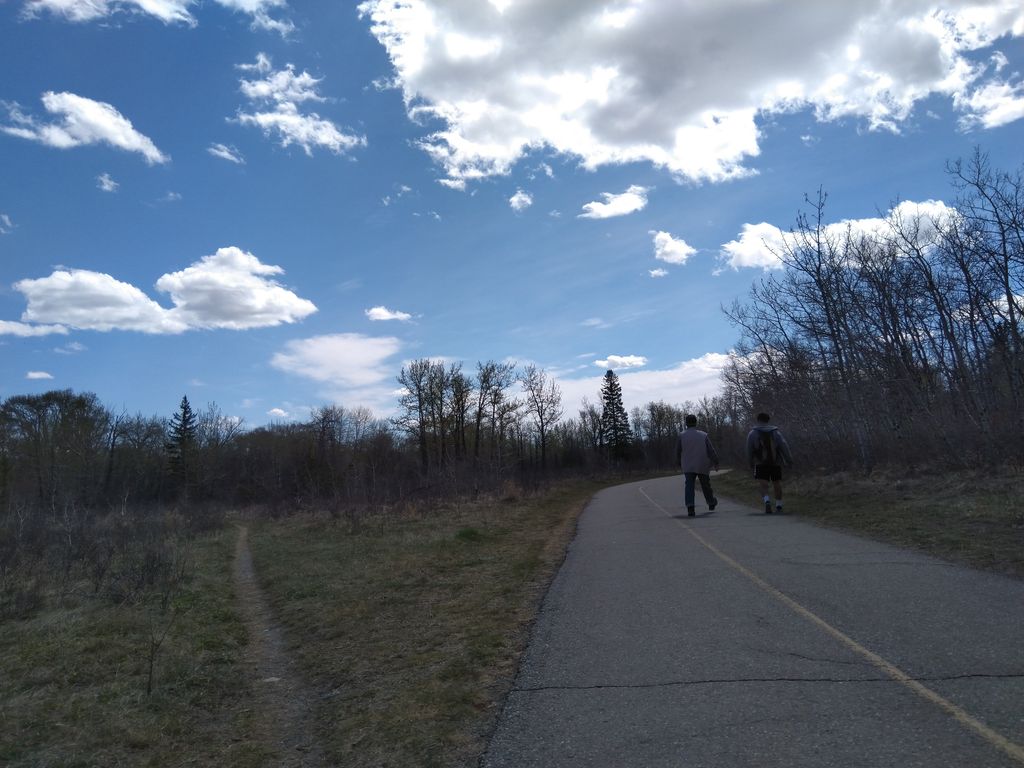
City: calgary